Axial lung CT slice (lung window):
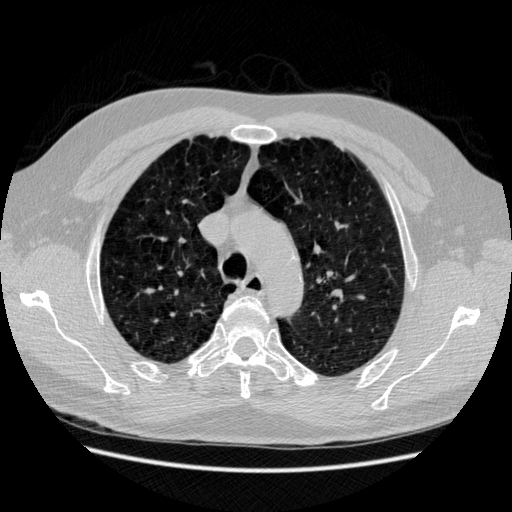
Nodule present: no